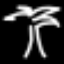
Label: palm tree